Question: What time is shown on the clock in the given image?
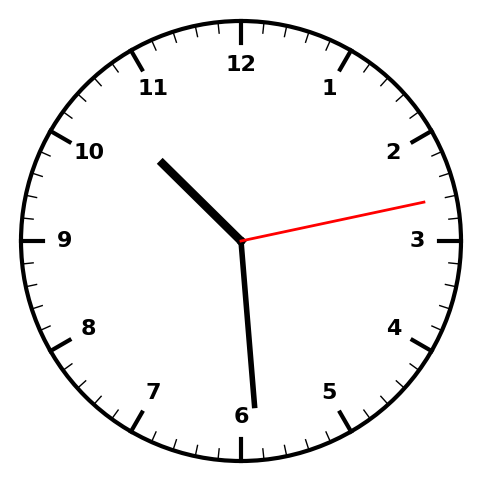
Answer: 10:29:13